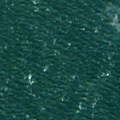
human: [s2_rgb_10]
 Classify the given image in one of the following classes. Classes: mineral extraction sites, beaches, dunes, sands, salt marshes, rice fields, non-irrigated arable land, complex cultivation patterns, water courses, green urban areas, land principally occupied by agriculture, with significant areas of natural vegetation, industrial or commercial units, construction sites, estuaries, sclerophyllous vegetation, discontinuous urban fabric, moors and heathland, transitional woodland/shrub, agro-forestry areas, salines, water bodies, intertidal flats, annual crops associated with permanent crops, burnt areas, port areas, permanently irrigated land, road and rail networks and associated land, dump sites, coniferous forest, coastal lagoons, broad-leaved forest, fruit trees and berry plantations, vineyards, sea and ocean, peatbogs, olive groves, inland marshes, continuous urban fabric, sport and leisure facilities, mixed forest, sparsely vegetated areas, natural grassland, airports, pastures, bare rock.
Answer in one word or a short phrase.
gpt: sea and ocean